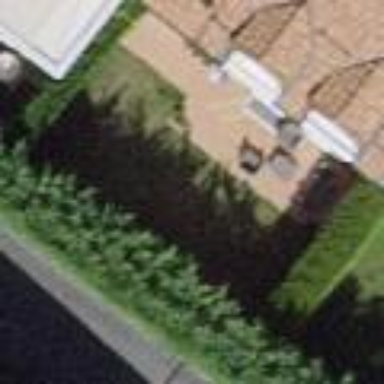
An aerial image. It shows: Garden enclosed by fence.